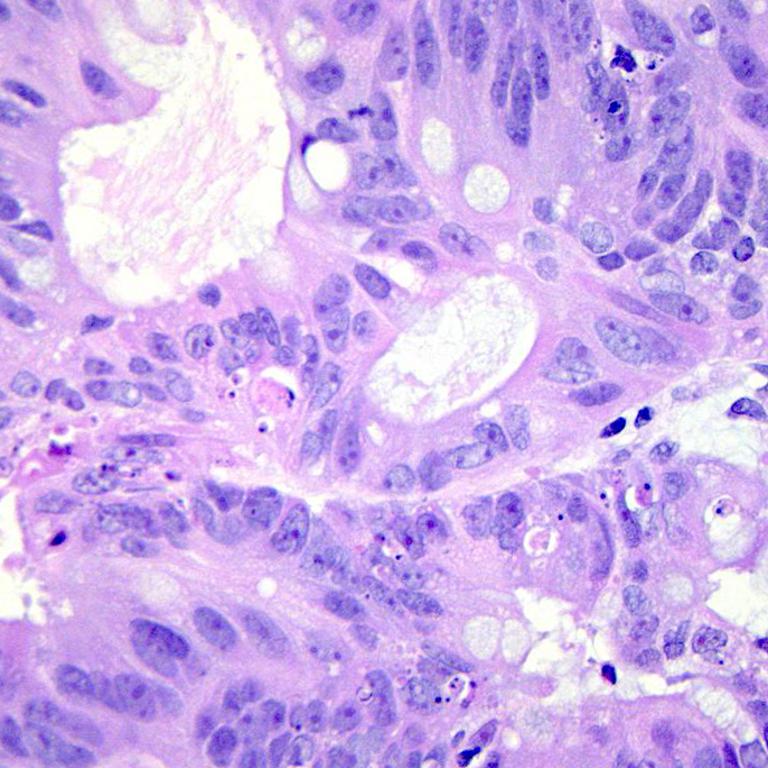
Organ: colon
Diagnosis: adenocarcinomas